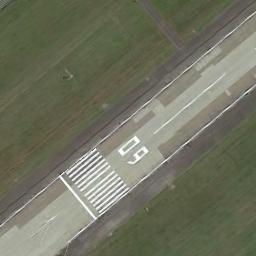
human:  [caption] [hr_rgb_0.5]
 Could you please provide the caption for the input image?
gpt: The runway is surrounded by grass .

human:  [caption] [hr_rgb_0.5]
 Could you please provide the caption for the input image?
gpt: Next to the runway is a green lawn with white '09' and short-line signs on the runway .

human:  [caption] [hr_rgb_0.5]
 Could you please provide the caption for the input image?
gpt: The runway is on the grass .

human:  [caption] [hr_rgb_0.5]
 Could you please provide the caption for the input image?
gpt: The runway has a threshold marking and the designation marking is 09 .

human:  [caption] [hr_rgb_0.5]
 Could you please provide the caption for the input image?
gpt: There are green lawns beside the runway with white marks .